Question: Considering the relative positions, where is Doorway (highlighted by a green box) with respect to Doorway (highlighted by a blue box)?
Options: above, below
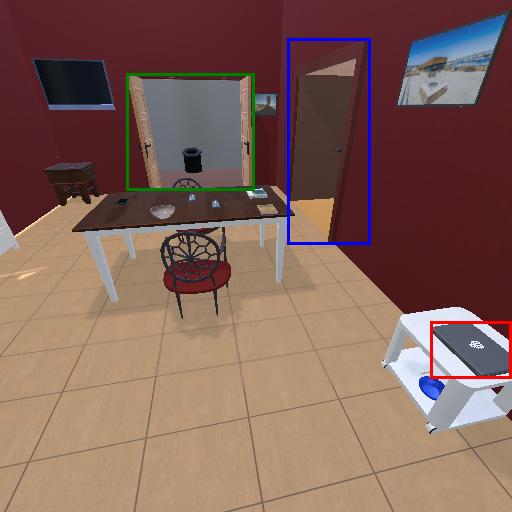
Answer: above